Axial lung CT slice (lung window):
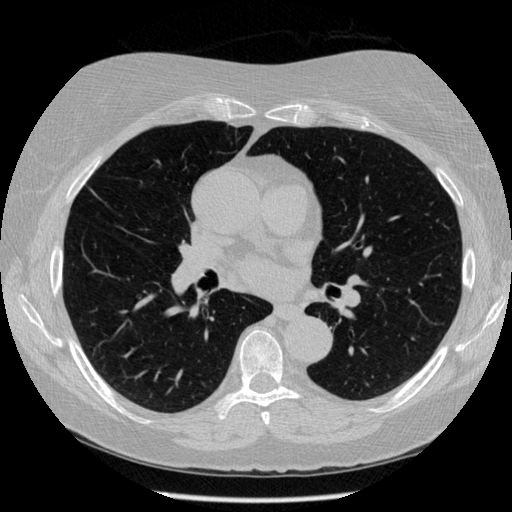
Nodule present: no